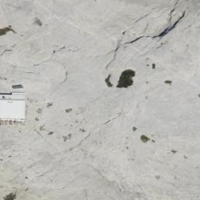
EUNIS habitat code: 48
Species observed at this site:
Pyrrhocorax graculus